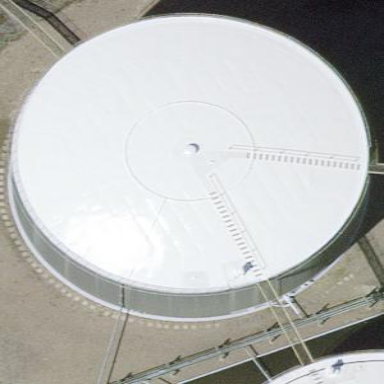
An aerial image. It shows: Storage tank building.